Question: '''
<table border="1">
<tr>
<th>
SR No.<br />
</th>
<th>
Name
</th>
<th>
Address
</th>
<th>
Area
</th>
<th>
City
</th>
<th>
Contact No.
</th>
<th>
Volunteer List
</th>
<th>
Bird Namea
</th>
<th>
Status
</th>
<th>
Send SMS
</th>
</tr>
<?php
while($row = mysql_fetch_array($pager->result))
{
?>
<tr>
<td>
<?php echo $row['InqID']; ?>
</td>
<td>
<?php echo $row['InqFromName']; ?>
</td>
<td>
<?php echo $row['InqFromAddress']; ?>
</td>
<td>
<?php echo $row['InqArea']; ?>
</td>
<td>
<?php echo $row['InqCity']; ?>
</td>
<td>
<?php echo $row['InqContactNo']; ?>
</td>
<td>
<select name="volunteerSelect1" id="volunteerSelect1">
<option value="" selected="selected">Please Select Volunteer</option>
<?php
$select="SELECT * FROM tran_ngovolent where ngovolentNGOCode=".$ngoSelectId;
//echo $select;
$result=mysql_query($select);
while($rowBird=mysql_fetch_array($result))
{
echo"<option value=".$rowBird['ngovolentMobile']." id='volmobile'>".$rowBird['ngovolentName']."</option>";
}
?>
</select>
</td>
<td>
<?php
$birdID=$row['InqBirdType'];
$birdSelect="SELECT Bird_Name FROM mst_bird WHERE Bird_Code=".$birdID;
$result=mysql_query($birdSelect);
while($bird_name=mysql_fetch_array($result))
{
$birdname=$bird_name['Bird_Name'];
echo $birdname;
}
?>
</td>
<td>
<?php
$inqStatus=$row['InqStatus'];
if($inqStatus==0)
{
echo "<a href='index.php?id=".$row['InqID']."&status=status&page=".$pageid."' onclick='return confirmAction()'>Pending</a>";
}else
{
echo "Finished";
}
?>
</td>
<td>
<input type="button" name="SendSMS" value="Send SMS" onclick="smsNgo(<?php echo $birdID;?>,<?php echo "'".$row['InqFromAddress']."'";?>,<?php echo "'".$birdname."'";?>,<?php echo "'".$row['InqCity']."'";?>,<?php echo "'".$row['InqArea']."'";?>,<?php echo "'".$row['InqFromName']."'";?>,<?php echo "'".$row['InqContactNo']."'";?>);return sms()"/>
</td>
</tr>
<?php
}
?>
<tr>
<td colspan="10">
<?php echo $pager->show(); ?>
</td>
</tr>
</table>
'''
In this Program i get value from database in my selection box. show this image

In first selection box i got perfect out put in my JavaScript but other one selection box value is null or empty Here is my JavaScript and Ajax code.
'''
function smsNgo(birdno,address,birdname,city,area,name,contact)
{
//document.write(mobile1);
var ngocontact = document.getElementById("volunteerSelect1").value;
//var ngocontact = selectElement.options[selectElement.selectedIndex].value;
var xmlhttp;
if (window.XMLHttpRequest)
{// code for IE7+, Firefox, Chrome, Opera, Safari
xmlhttp=new XMLHttpRequest();
}
else
{// code for IE6, IE5
xmlhttp=new ActiveXObject("Microsoft.XMLHTTP");
}
xmlhttp.onreadystatechange=function()
{
if (xmlhttp.readyState==4 && xmlhttp.status==200)
{
//document.getElementById("smsStatus").innerHTML=xmlhttp.responseText;;
window.open("http://localhost/goal_bird/admin/edit.php","_self");
}
}
var url="http://www.****.co.in/sendsms.aspx?mobile=******&pass=******& senderid=SMSIdea&to="+ngocontact+"&msg=Bird id is "+birdno+" "+birdname+" "+name+" "+address+" "+area+" "+city+" "+contact;
document.write(url);
xmlhttp.open("POST",url,true);
xmlhttp.setRequestHeader("Content-type","application/x-www-form-urlencoded");
xmlhttp.send();
setTimeout("location.href='index.php'",2000);
}
'''
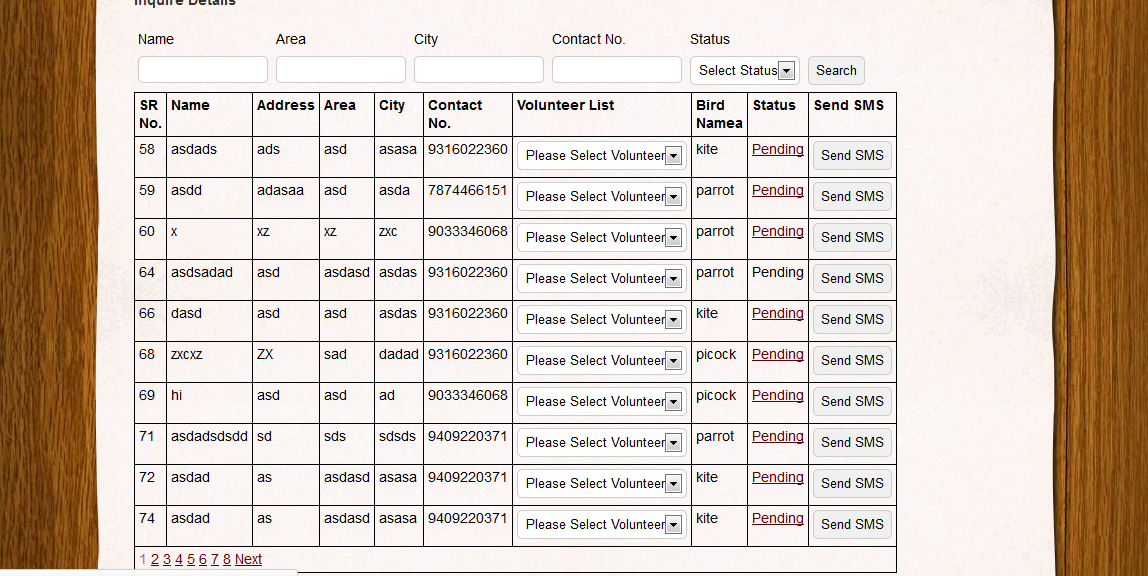
Answer: You can make the volunteerSelect1 name unique by adding some db unique id with it. May be 'InqID' in this case?
'''
<select name="volunteerSelect_<?php echo $row['InqID']; ?>"
id="volunteerSelect_<?php echo $row['InqID']; ?>">
'''